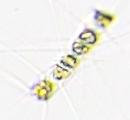
Label: Chaetoceros